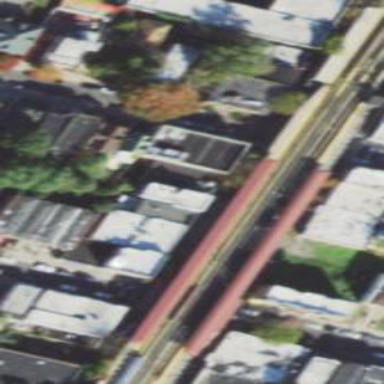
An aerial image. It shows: Bridge with platform for public transport and railway.